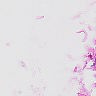
Metastatic tissue present: no